Field crop: maize
Growth stage: 2
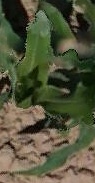
Species: maize